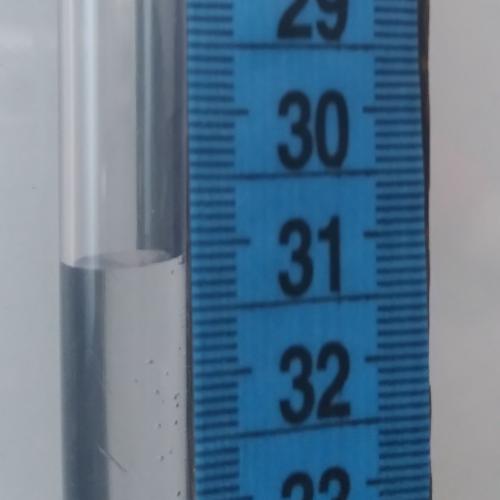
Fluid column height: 31.1 cm